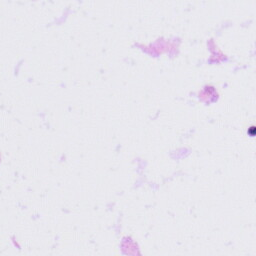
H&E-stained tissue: Tonsil